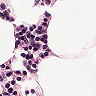
Metastatic tissue present: no